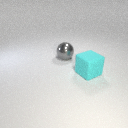
large cyan rubber cube in front of large gray metal sphere